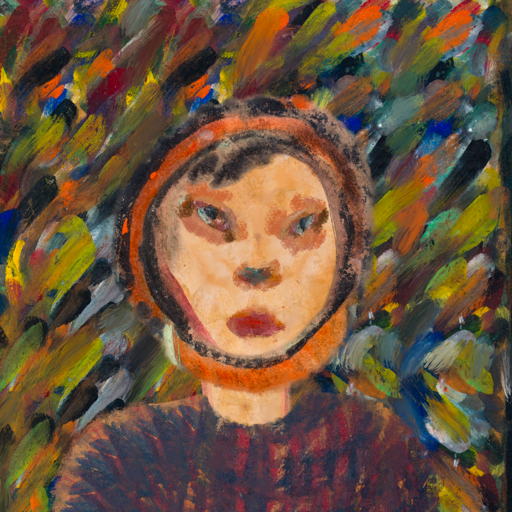
Background: An_Impression, Head And Neck Front: Childish, Face Front: Boggyland, Bust: In_The_Sun, Hair Front: Childish, Head Accessory: Blank, Second Necklace: Blank, Necklace: Blank, Baby: Blank